Field crop: maize
Growth stage: 1
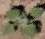
Species: chenopodium